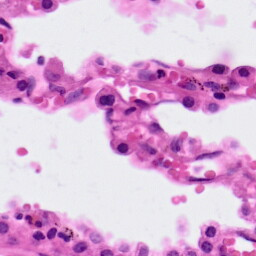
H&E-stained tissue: Lung